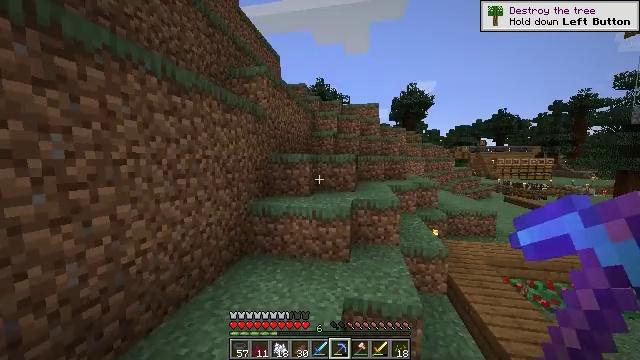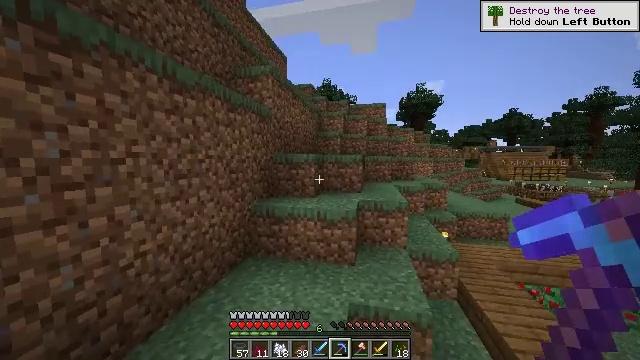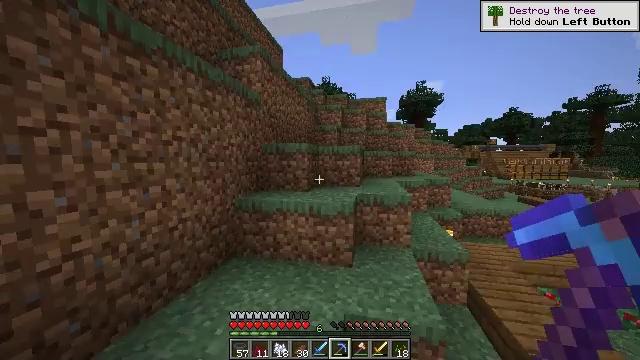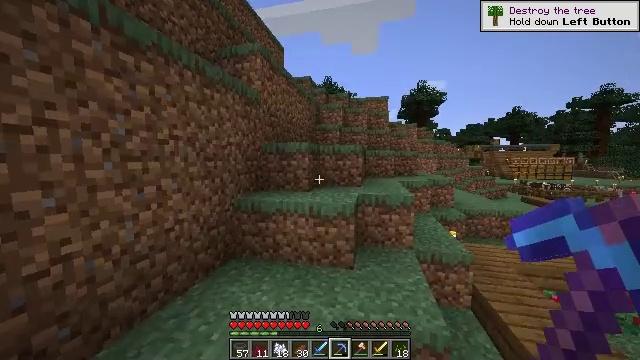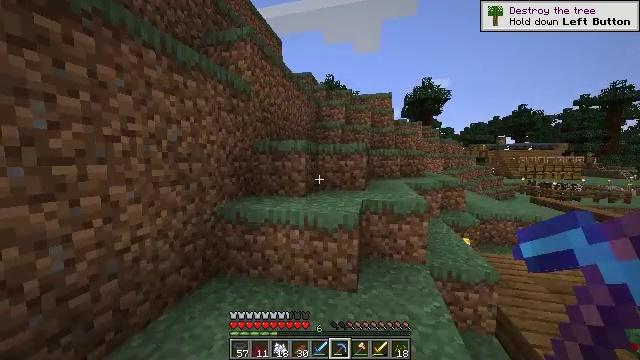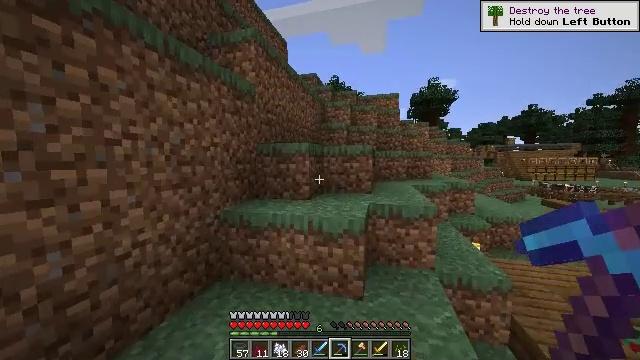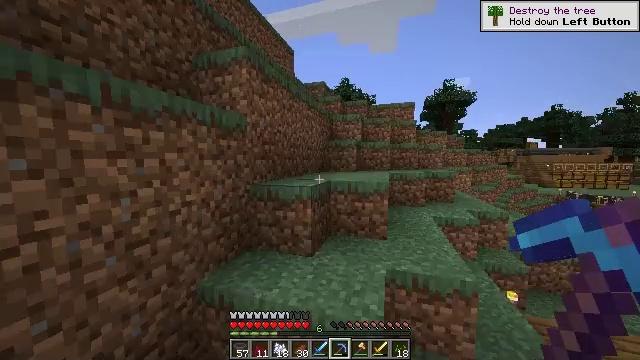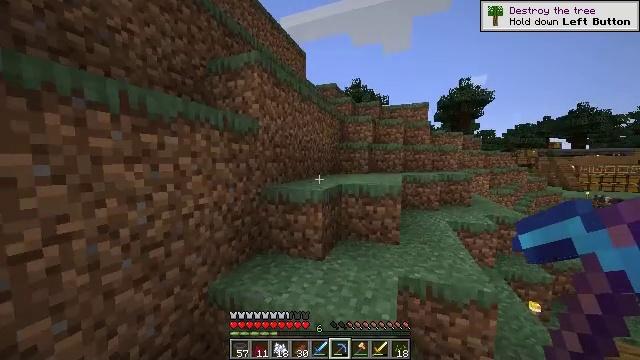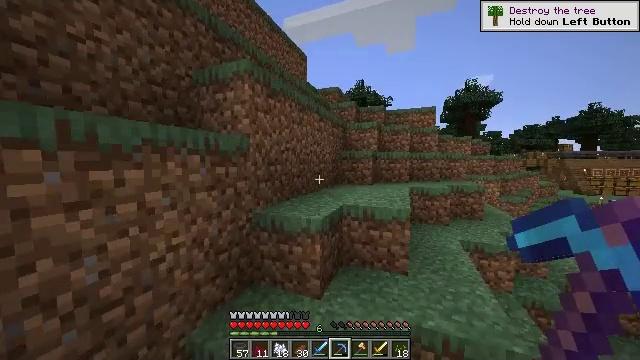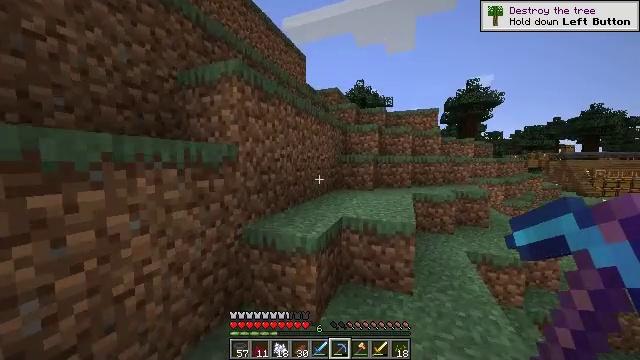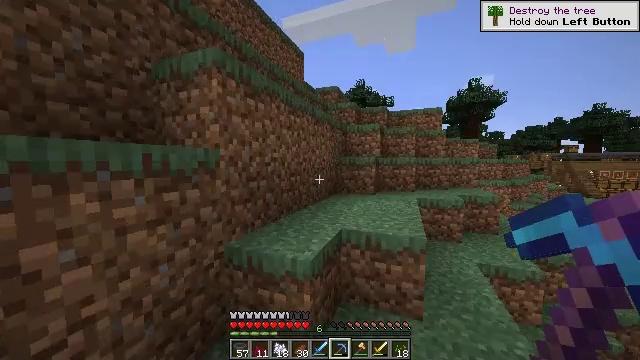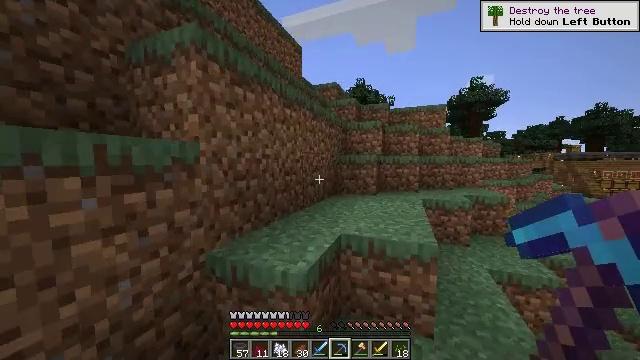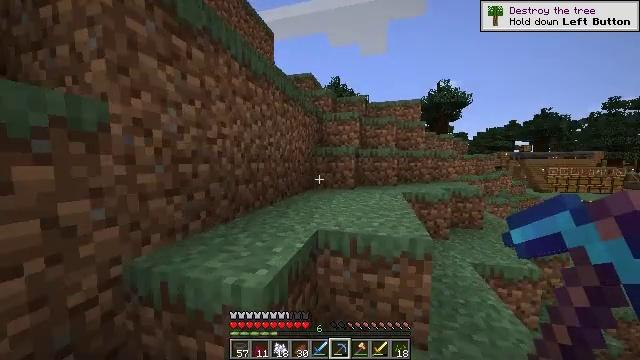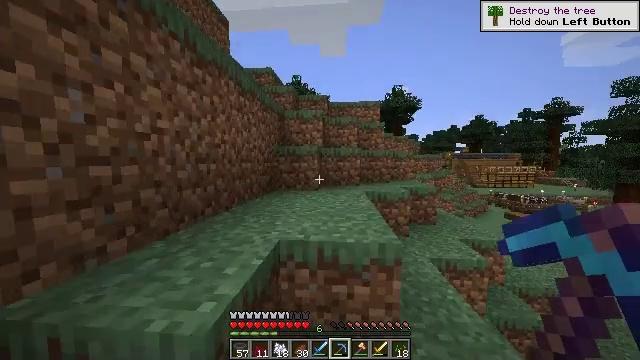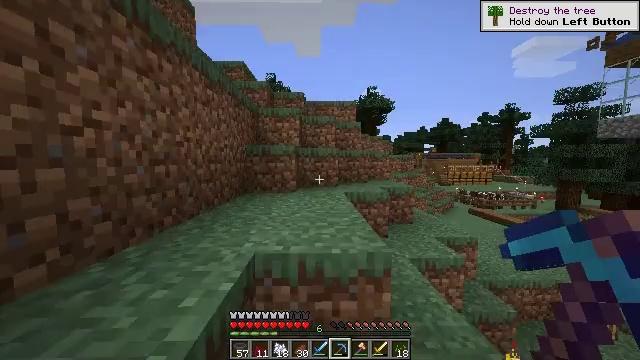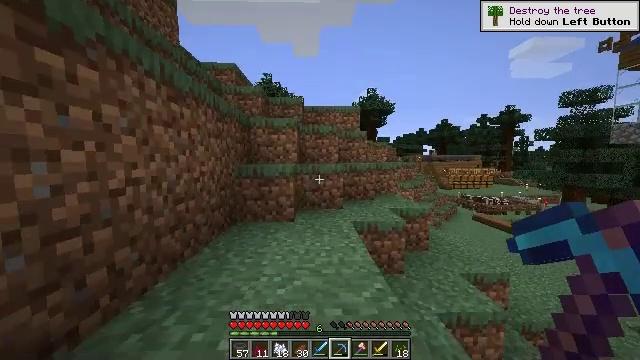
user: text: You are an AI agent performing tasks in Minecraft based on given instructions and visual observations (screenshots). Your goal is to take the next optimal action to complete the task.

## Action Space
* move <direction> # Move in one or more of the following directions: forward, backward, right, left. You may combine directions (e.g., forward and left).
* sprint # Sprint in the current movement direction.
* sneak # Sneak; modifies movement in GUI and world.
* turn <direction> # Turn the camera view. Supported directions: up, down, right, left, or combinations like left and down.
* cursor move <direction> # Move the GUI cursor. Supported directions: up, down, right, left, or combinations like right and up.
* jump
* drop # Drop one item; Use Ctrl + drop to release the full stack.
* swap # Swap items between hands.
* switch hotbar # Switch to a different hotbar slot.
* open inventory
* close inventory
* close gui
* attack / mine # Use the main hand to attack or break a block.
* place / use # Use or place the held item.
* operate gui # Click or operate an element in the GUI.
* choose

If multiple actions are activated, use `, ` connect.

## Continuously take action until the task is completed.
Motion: motion action
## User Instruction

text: Mine spruce leaves from the tree.
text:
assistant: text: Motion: move forward, turn left, jump
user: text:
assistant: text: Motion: move forward, jump
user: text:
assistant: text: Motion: move forward, jump
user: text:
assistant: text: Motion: move forward, jump
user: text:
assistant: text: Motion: move forward, turn left, jump
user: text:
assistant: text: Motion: move forward, turn left, jump
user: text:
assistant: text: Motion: move forward, sprint, turn left, jump
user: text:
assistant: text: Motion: move forward, sprint, jump
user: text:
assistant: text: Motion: move forward, sprint, jump
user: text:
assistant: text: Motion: move forward, sprint, jump
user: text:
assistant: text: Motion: move forward, sprint, jump
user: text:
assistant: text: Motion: move forward, turn right, jump
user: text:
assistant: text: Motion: move forward, turn right, jump
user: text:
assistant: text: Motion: move forward, turn right, jump
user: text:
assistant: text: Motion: move forward, jump
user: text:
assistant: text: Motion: move forward, jump
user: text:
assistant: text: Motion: move forward, sprint, jump
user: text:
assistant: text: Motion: move forward, sprint, jump
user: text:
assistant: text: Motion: move forward, sprint, jump
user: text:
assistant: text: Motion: move forward, sprint, jump
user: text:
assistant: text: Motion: move forward, sprint, jump
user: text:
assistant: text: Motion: move forward, jump
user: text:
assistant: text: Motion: move forward, jump
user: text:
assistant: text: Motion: move forward, jump
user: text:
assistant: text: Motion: move forward, turn left, jump
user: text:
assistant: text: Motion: move forward, turn left, jump
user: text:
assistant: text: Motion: move forward, sprint, turn left, jump
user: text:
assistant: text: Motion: move forward, sprint, turn left, jump
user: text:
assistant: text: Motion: move forward, sprint, turn left, jump
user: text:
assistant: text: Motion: move forward, sprint, jump